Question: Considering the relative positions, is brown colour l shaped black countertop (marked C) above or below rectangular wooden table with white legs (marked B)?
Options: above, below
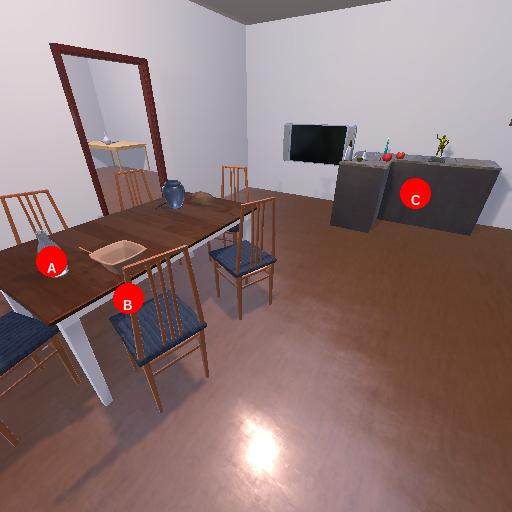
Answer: above